Field crop: maize
Growth stage: 2
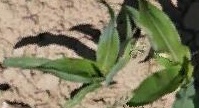
Species: maize